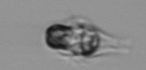
Label: Mesodinium